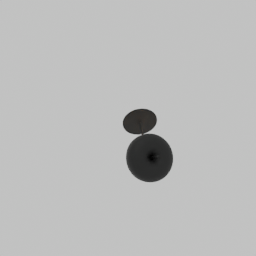
Label: lighting